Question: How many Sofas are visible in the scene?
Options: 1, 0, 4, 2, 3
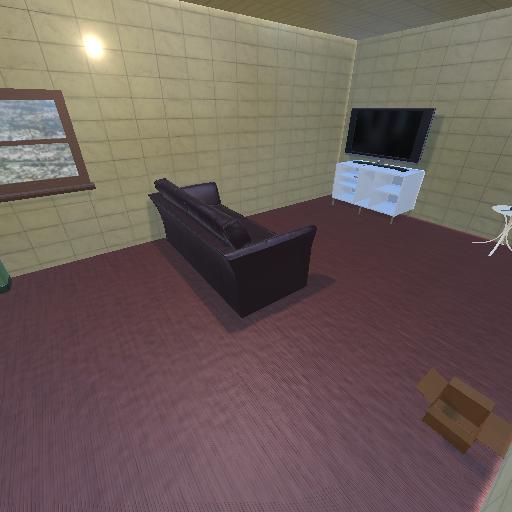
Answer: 1